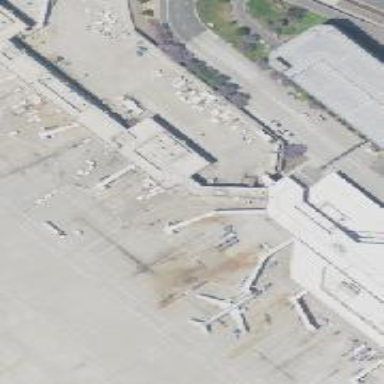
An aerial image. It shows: Airport gate.